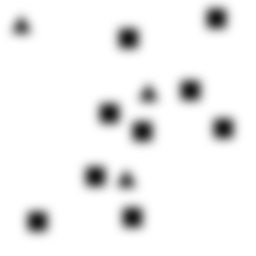
Squares: 9
Triangles: 3
Stars: 0
Total shapes: 12